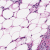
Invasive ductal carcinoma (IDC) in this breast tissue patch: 0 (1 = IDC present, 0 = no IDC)